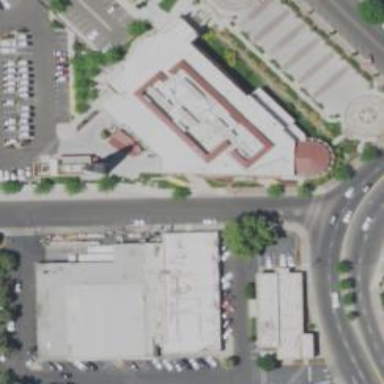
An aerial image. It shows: Public building.